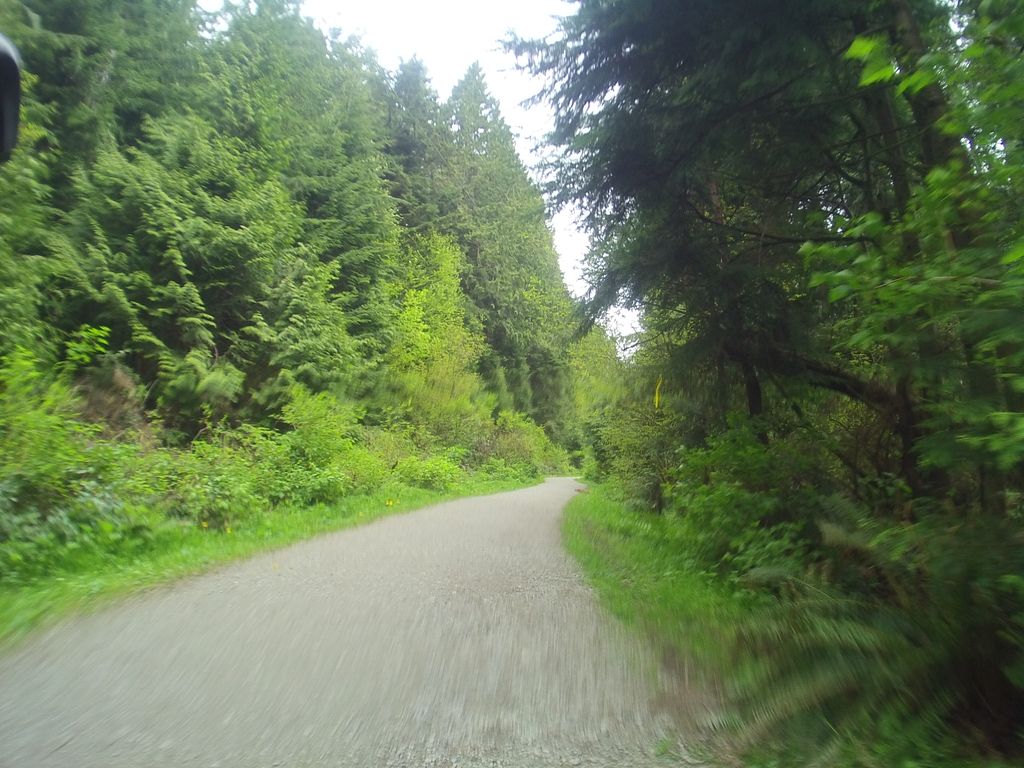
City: vancouver